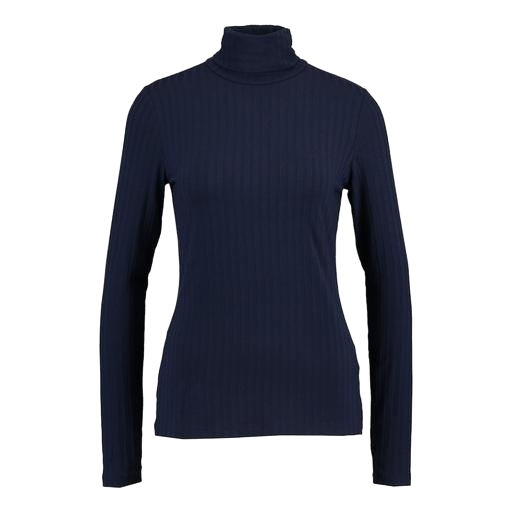
high-neck ribbed-jersey t-shirt, high-neck top, blue still long-sleeved top, white background